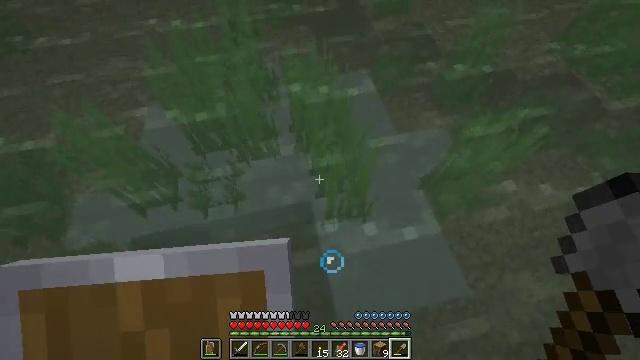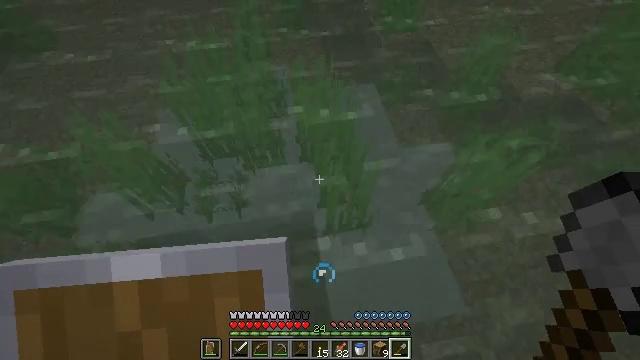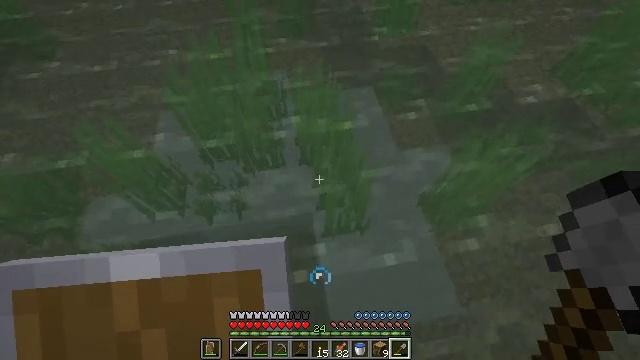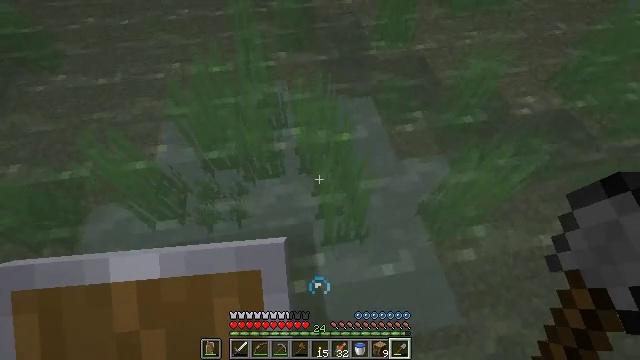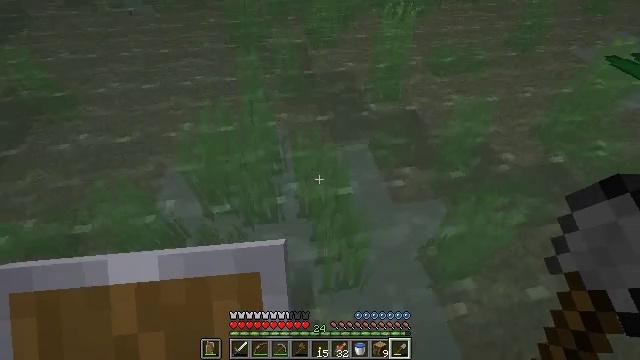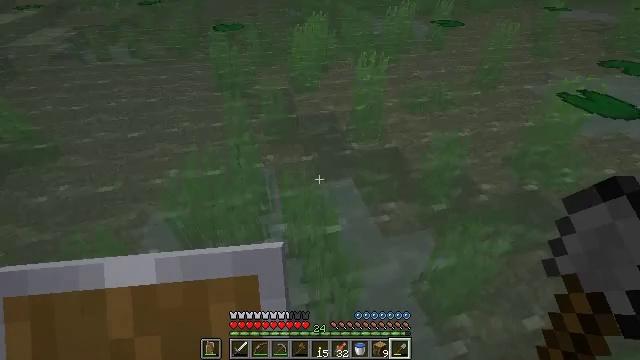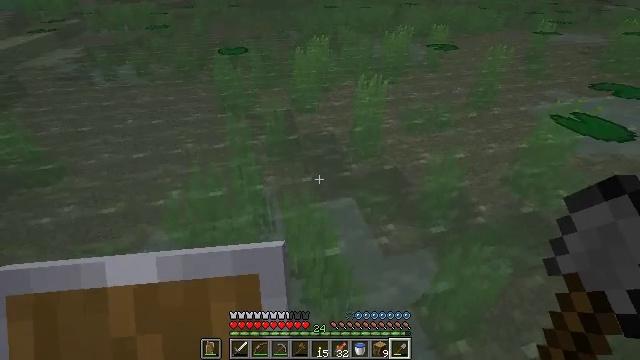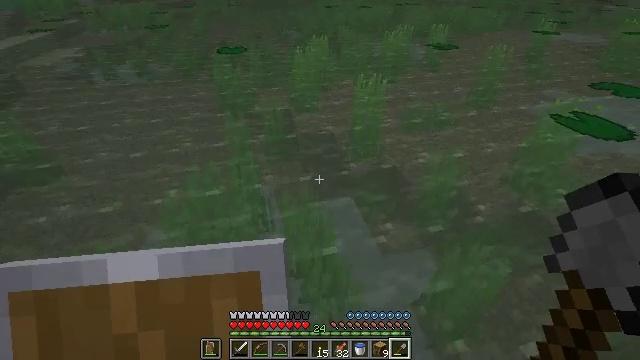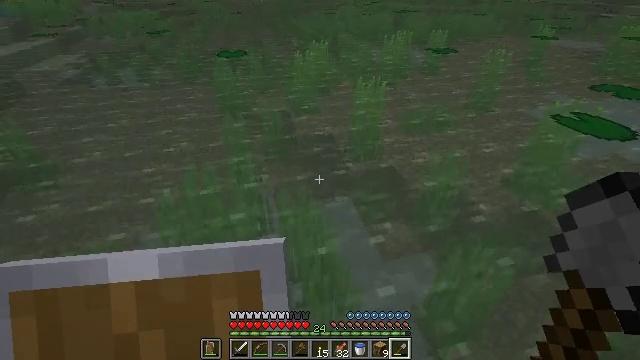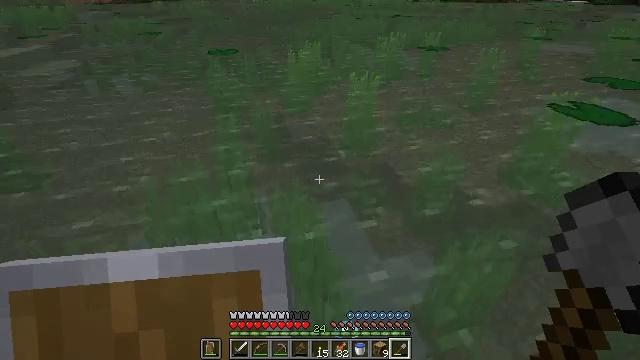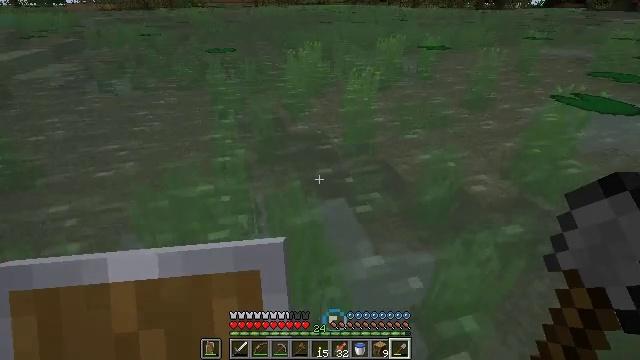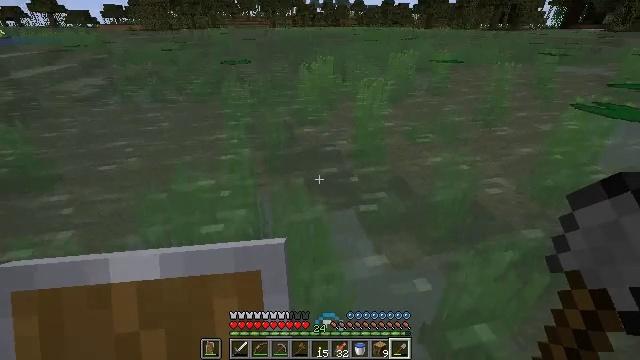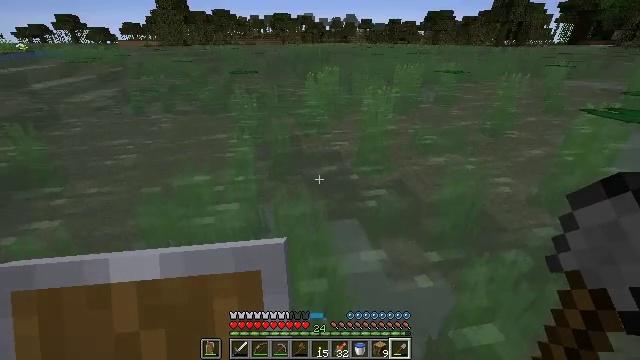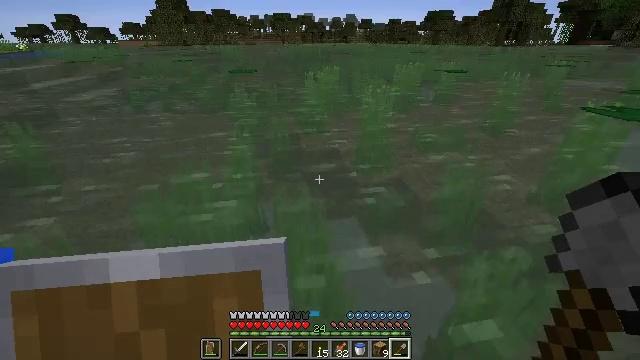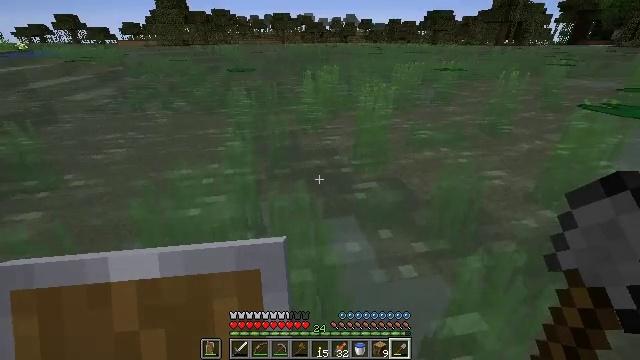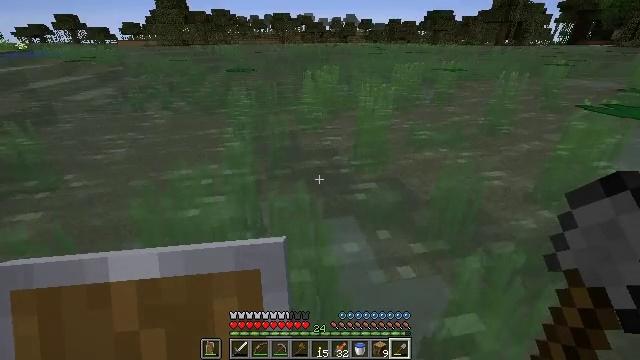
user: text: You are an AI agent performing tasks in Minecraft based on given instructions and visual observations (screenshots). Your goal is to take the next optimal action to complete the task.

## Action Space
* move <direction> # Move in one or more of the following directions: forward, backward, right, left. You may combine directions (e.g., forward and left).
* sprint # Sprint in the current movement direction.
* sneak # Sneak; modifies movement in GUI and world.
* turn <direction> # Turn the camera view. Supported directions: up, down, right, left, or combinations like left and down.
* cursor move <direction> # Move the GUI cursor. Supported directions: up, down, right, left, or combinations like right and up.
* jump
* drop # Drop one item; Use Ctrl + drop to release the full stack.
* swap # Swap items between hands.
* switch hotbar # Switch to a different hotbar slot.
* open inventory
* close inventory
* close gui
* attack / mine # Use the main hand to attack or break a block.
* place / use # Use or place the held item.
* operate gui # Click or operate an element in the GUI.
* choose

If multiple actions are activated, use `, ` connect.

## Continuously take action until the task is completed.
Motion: motion action
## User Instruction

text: Attack the clay block to obtain it.
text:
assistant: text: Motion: turn left and up, jump
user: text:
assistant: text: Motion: jump
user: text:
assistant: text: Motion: turn up, jump
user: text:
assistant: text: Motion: turn up, jump
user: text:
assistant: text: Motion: turn right and up, jump
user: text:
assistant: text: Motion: turn up, jump
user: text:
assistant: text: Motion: move right, jump
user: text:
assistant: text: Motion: move right, turn up, jump
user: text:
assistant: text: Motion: move right, turn up, jump
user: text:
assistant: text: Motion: move right, turn up, jump
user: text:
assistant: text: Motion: turn left and up, jump
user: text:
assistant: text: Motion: turn left and up, jump
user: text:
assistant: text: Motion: jump
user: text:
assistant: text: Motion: jump
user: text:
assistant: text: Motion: jump
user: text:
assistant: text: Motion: jump
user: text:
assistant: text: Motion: jump
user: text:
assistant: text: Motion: jump
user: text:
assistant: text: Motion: jump
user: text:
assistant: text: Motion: jump
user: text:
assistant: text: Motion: jump
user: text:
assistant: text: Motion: jump
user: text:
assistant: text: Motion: jump
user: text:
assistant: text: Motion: turn right and down, jump
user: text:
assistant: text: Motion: turn right and down, jump
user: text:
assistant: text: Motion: turn right, jump
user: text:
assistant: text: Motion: jump
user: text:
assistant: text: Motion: jump
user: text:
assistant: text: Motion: jump
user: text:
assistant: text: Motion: jump